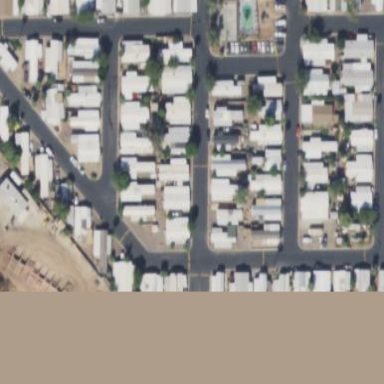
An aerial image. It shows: Residential area with mobile homes.